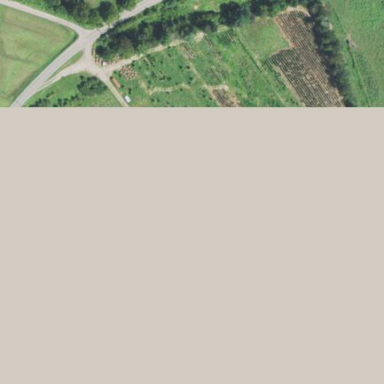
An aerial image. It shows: Plant nursery specializing in trees.